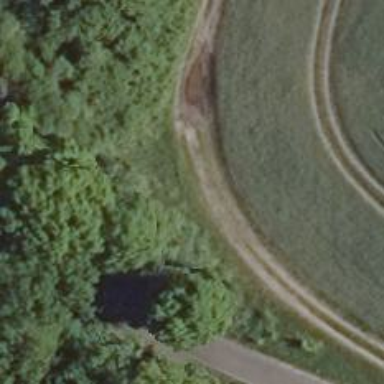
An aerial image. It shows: Track with grade 5 tracktype.